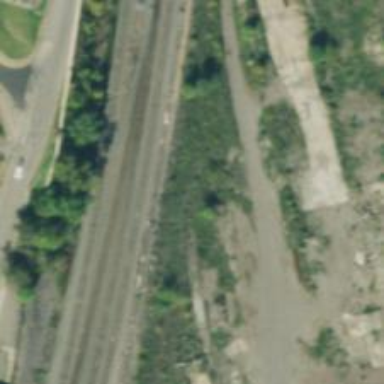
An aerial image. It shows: Unused railway yard.